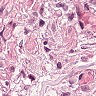
Metastatic tissue present: no